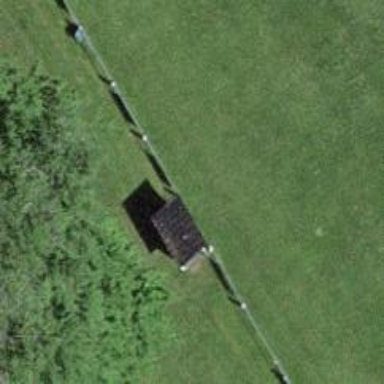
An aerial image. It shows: Weather shelter used as amenity.